Interaction volume radius: 10 \u00c5
Interaction volume height: 40 \u00c5
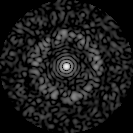
Disorder parameter: 0.8379